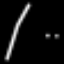
Label: line